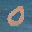
Label: 0